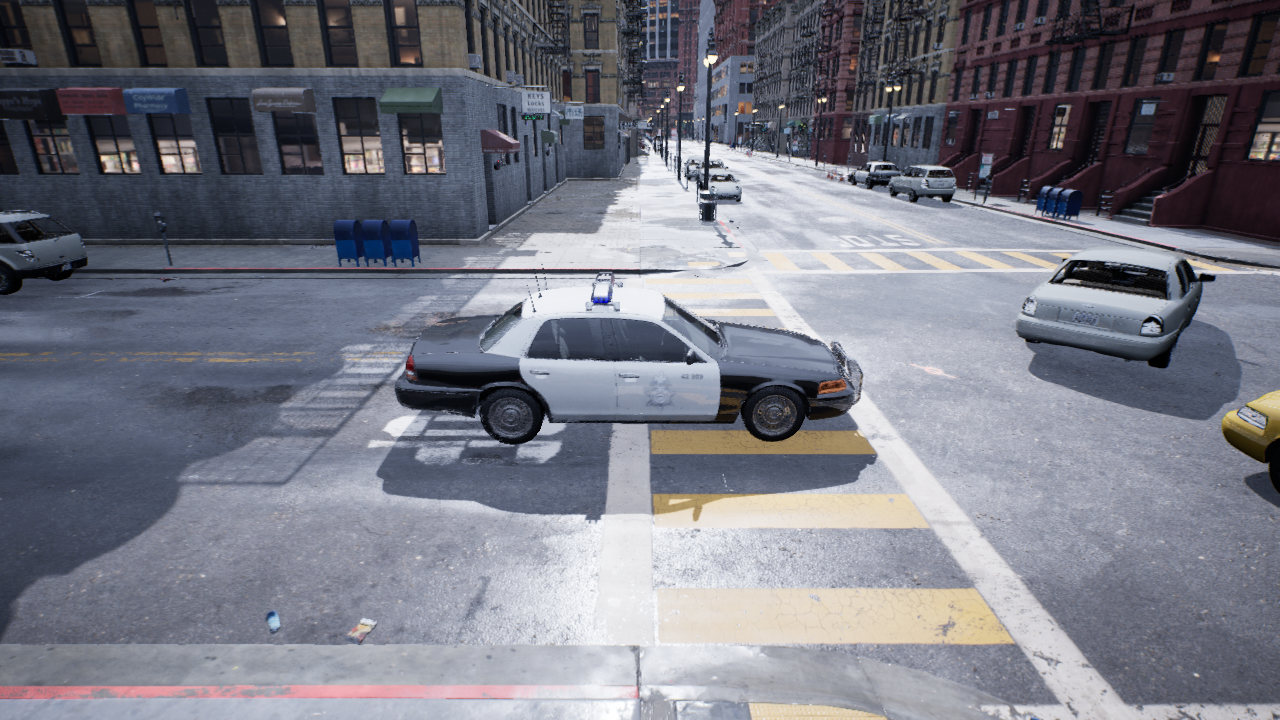
Venue: residential
Lighting: overcast
Vehicle rig: sedan